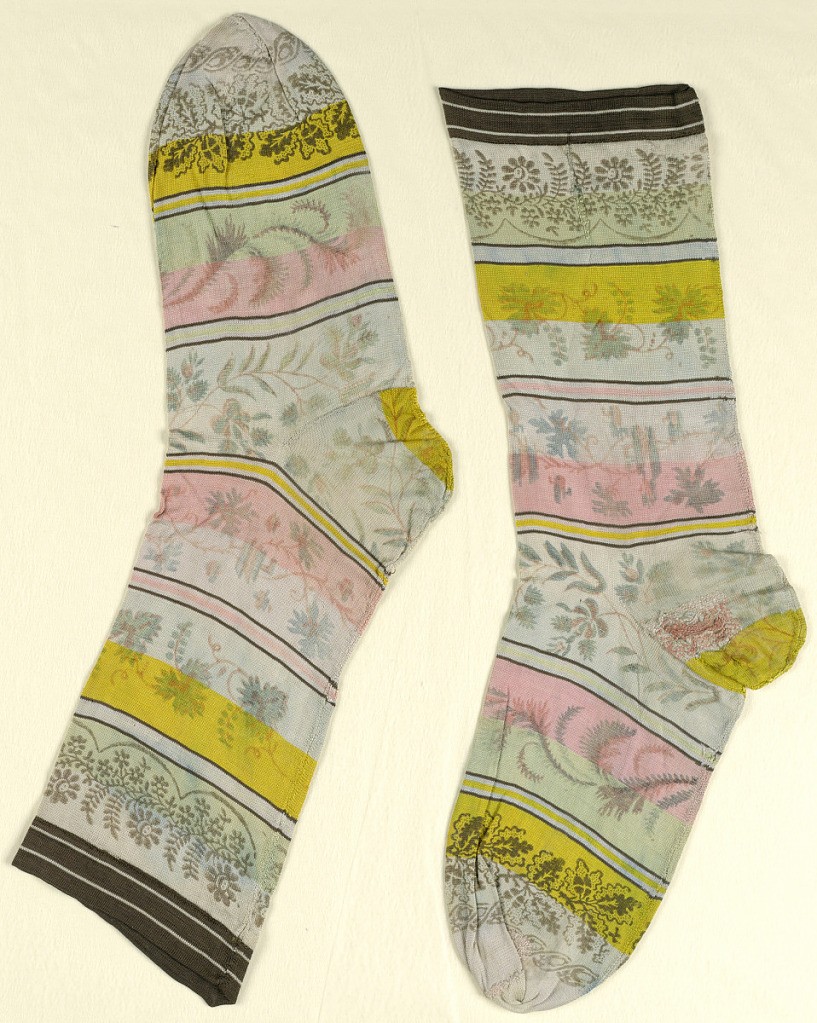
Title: Pair of stockings
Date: early 19th century
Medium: silk Technique: knitted and printed
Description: Striped stockings with printed floral pattern.